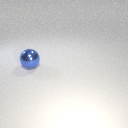
large blue metal sphere